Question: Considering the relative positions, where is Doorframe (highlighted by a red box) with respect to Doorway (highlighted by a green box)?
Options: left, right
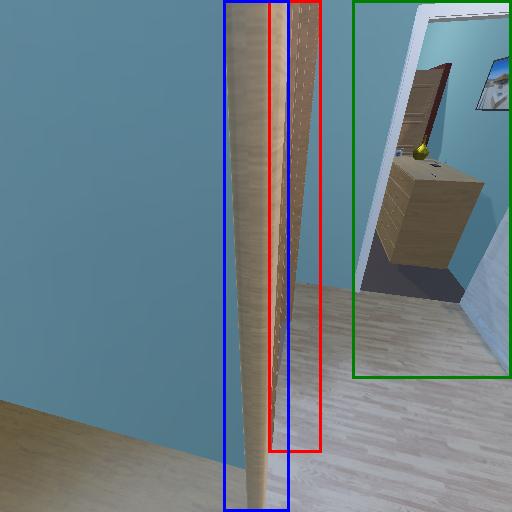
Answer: left